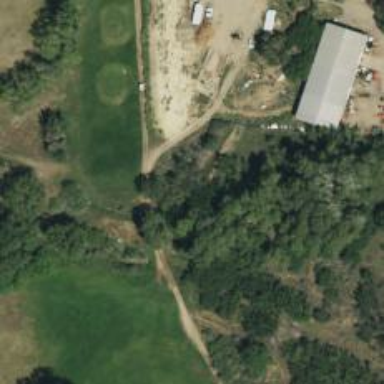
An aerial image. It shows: Path used for both walking and golf.